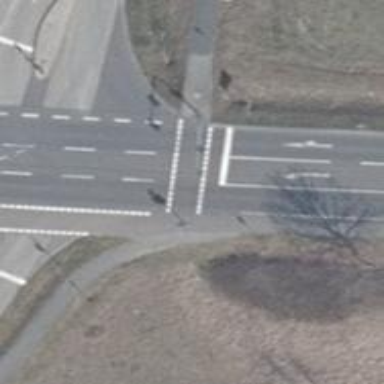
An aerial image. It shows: Road crossing with traffic signals.